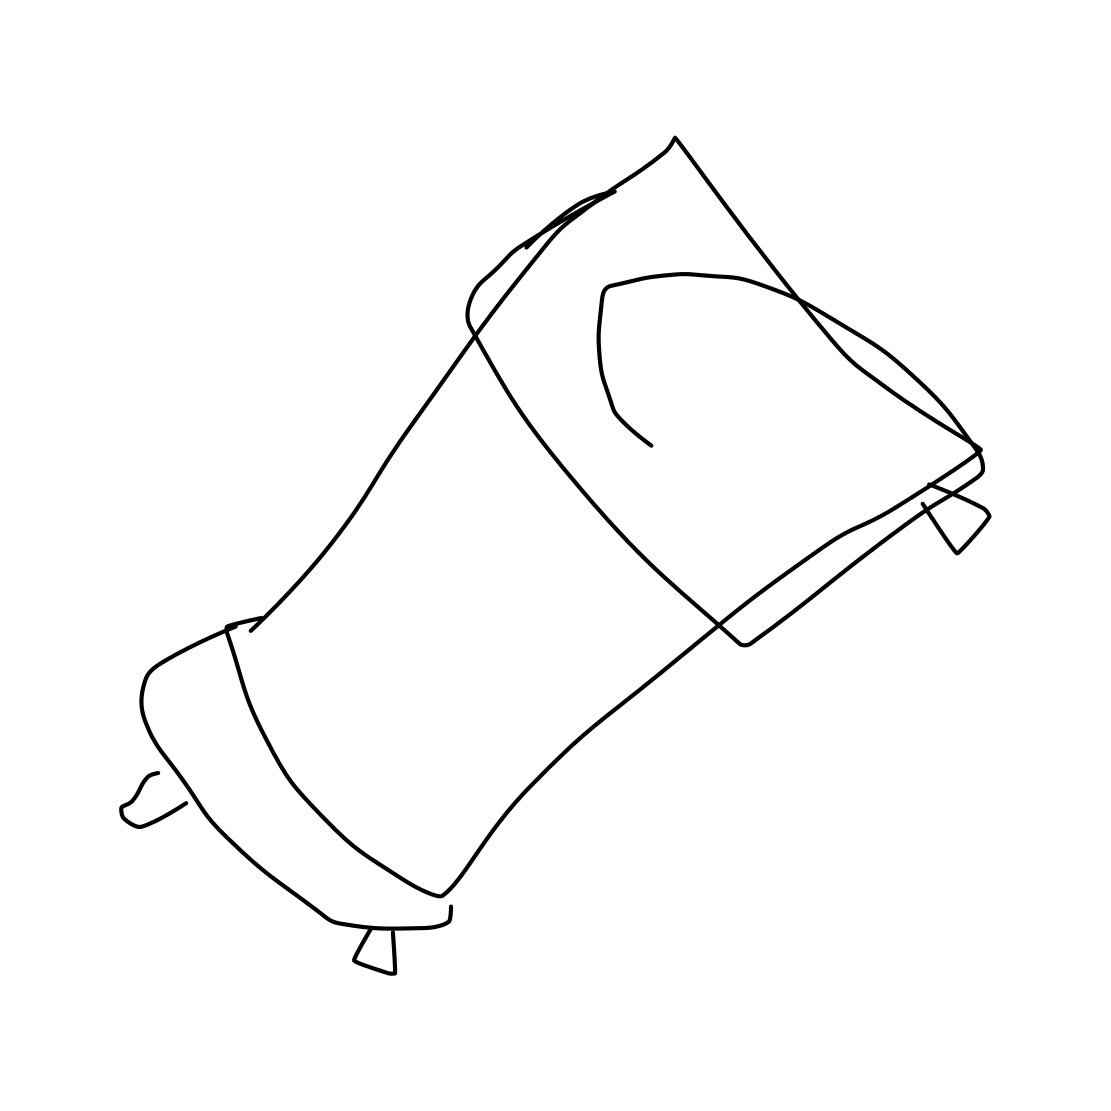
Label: bed